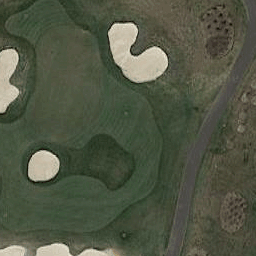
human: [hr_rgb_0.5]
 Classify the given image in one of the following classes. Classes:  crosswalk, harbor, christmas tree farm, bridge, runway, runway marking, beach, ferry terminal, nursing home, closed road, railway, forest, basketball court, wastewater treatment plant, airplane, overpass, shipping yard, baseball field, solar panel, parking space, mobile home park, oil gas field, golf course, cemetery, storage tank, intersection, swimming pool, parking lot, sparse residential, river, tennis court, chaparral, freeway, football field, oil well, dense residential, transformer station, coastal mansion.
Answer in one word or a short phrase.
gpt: golf course